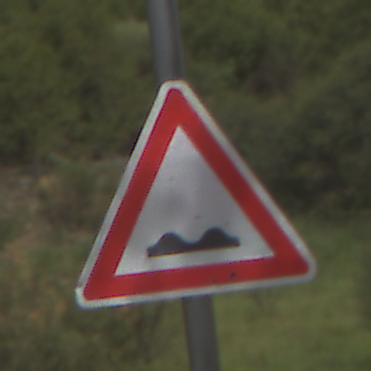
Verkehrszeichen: UnebeneFahrbahn
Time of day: Midday
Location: Outdoor (Nature)
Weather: PartlyCloudy
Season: NotSpecified
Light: Natural